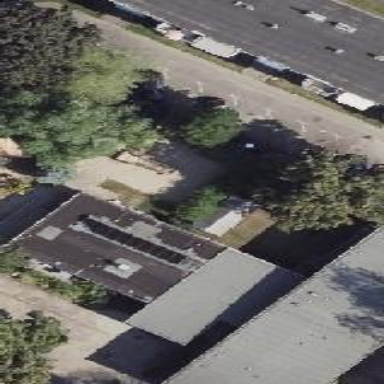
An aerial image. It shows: Kindergarten with skillion roof shape.